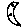
Label: moon